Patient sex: F
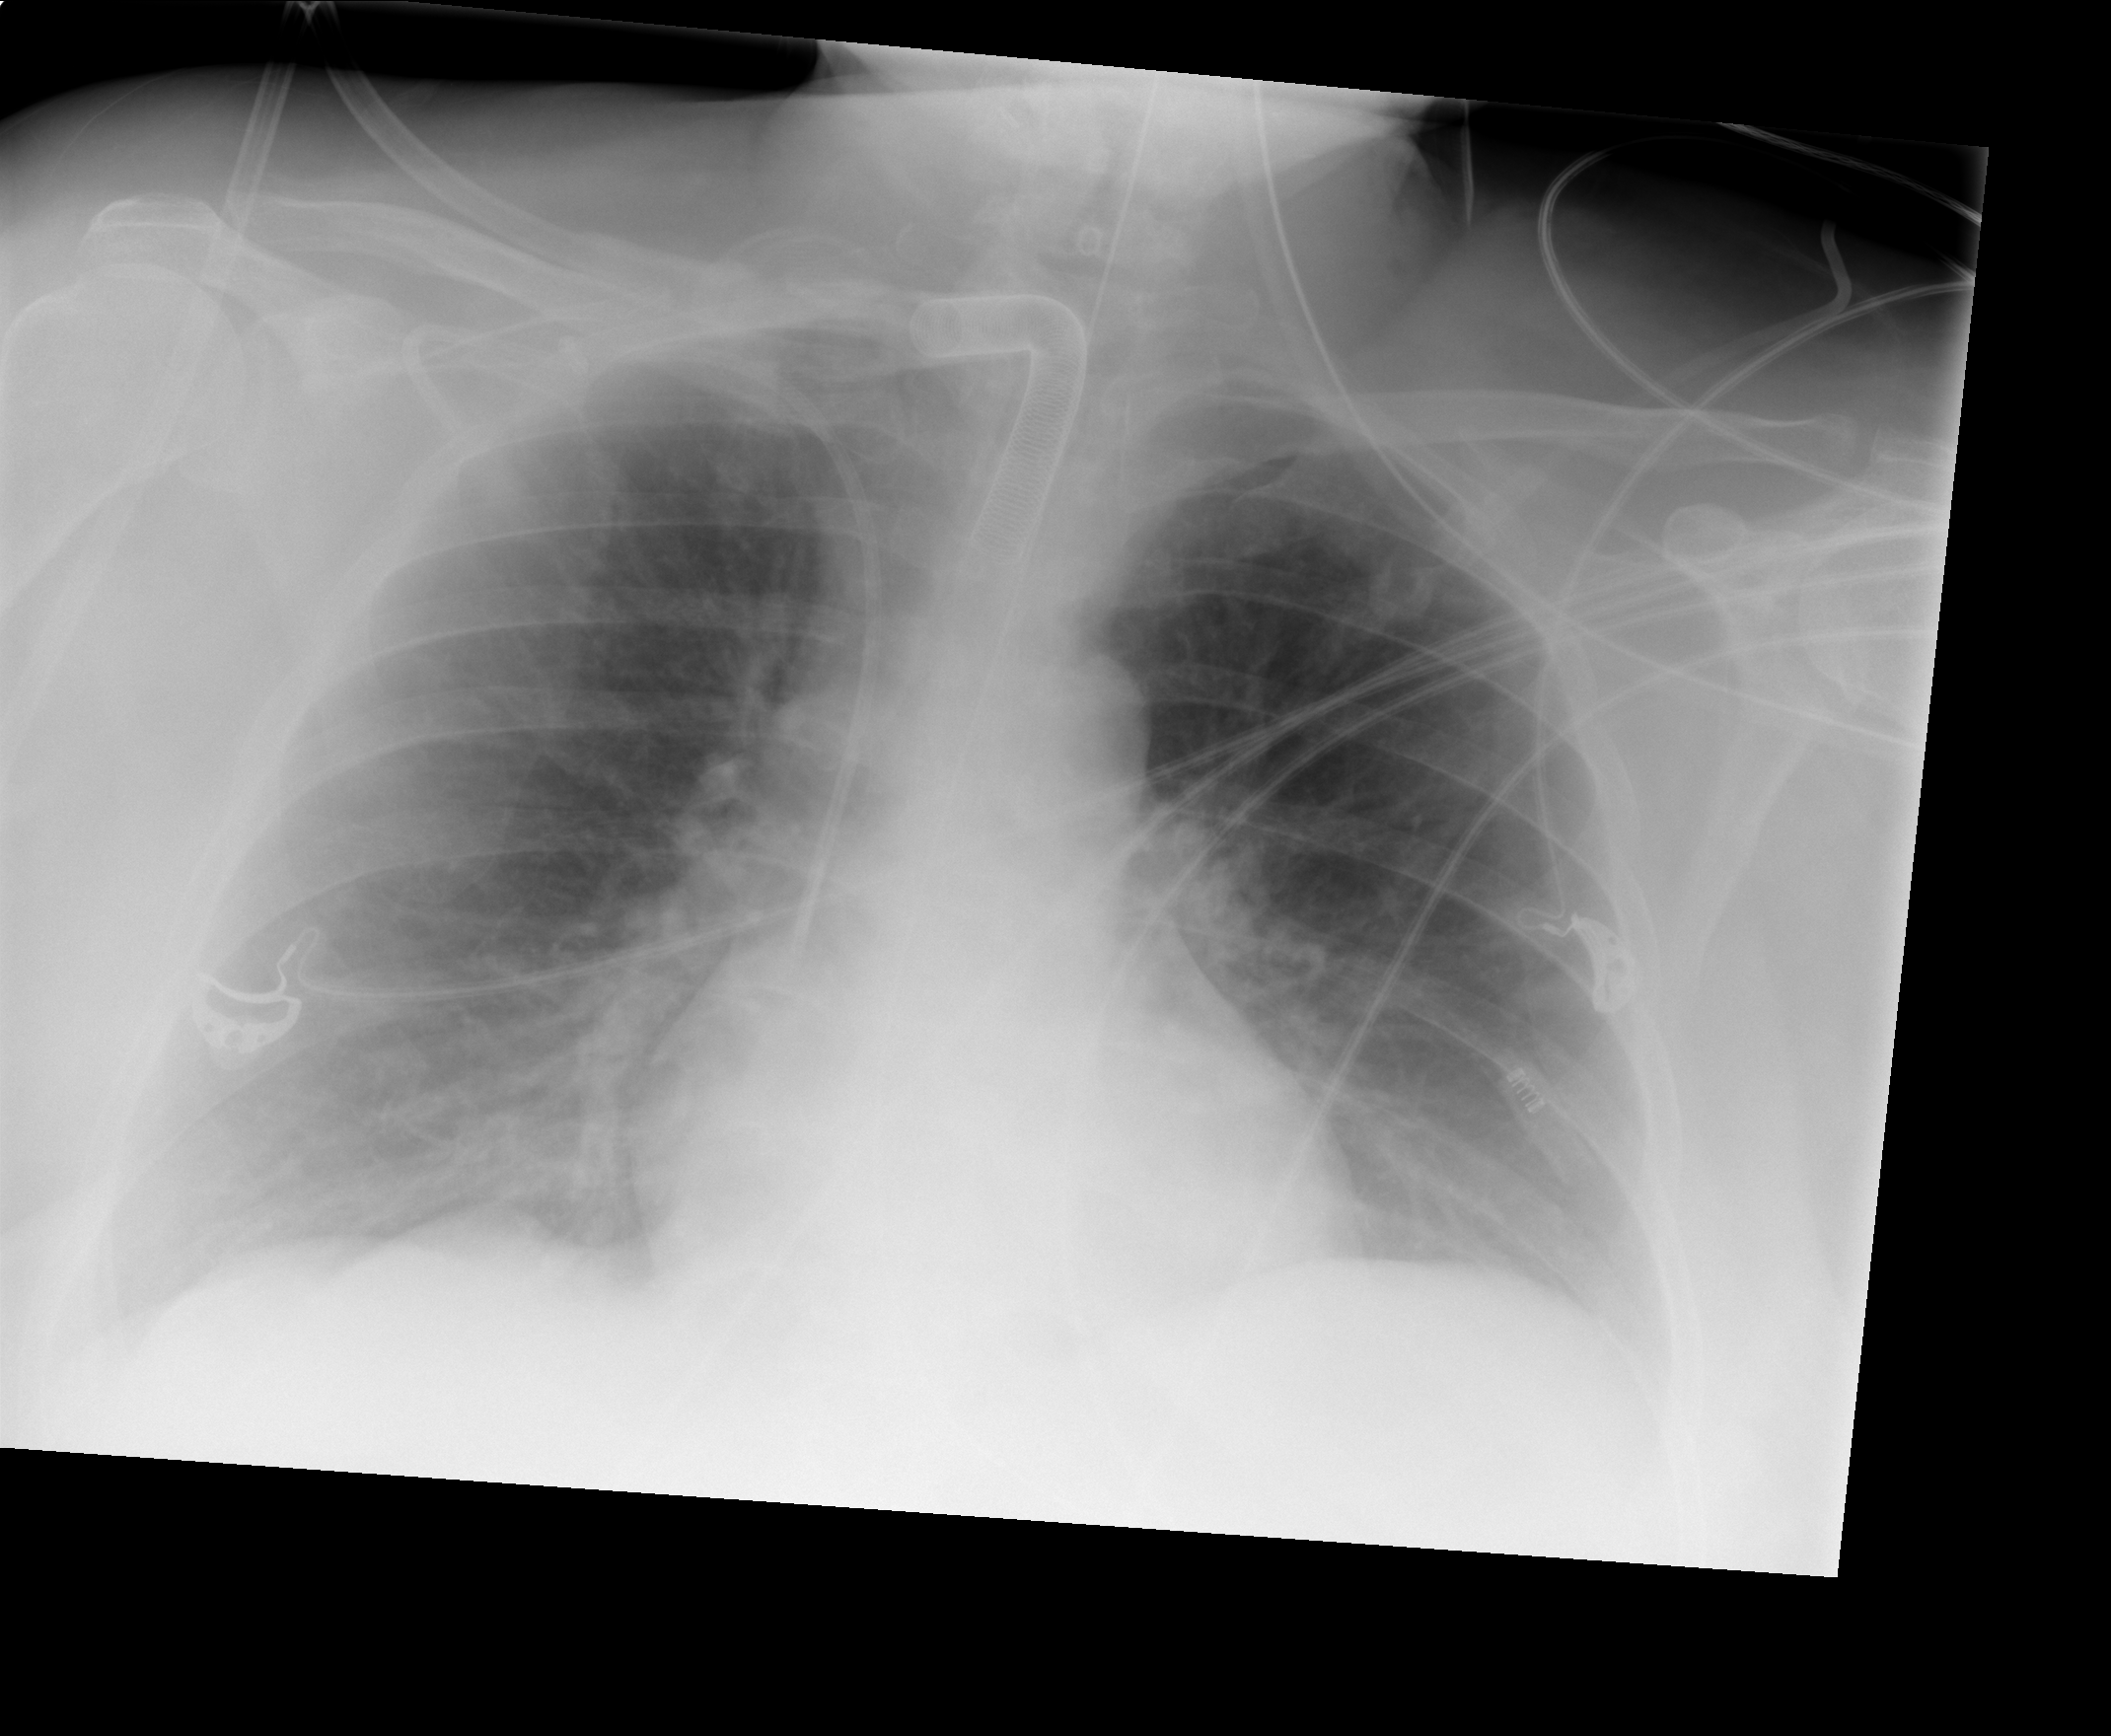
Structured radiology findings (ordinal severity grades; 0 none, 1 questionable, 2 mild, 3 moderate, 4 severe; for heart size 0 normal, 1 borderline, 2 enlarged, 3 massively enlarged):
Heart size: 0
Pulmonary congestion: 0
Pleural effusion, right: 2
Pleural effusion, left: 2
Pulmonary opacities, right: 0
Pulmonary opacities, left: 0
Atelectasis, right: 2
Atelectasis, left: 2